Field crop: maize
Growth stage: 2
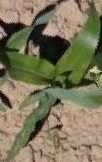
Species: maize